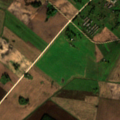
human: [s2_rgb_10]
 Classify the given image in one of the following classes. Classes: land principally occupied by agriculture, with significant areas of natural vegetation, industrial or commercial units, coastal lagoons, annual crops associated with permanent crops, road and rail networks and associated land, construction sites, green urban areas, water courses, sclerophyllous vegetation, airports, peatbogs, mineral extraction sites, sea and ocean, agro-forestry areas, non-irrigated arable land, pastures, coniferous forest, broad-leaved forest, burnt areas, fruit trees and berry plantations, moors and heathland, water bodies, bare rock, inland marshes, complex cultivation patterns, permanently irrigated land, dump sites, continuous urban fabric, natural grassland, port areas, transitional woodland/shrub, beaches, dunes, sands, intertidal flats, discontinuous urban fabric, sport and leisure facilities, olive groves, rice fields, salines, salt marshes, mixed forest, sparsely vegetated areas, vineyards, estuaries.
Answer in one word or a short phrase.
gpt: non-irrigated arable land, complex cultivation patterns